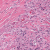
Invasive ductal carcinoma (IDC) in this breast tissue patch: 1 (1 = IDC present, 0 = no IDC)